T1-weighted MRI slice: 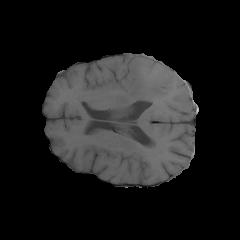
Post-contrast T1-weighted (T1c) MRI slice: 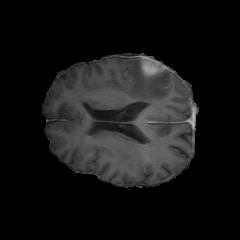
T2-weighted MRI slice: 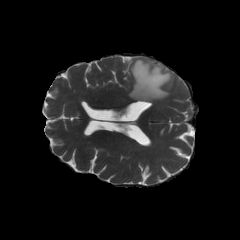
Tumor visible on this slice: yes